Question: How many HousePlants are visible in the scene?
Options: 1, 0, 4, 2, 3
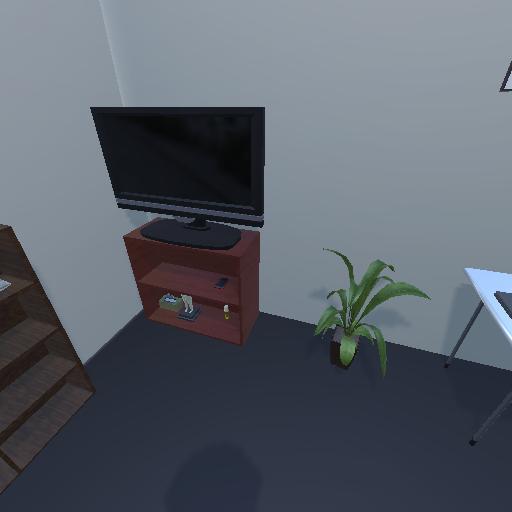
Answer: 1